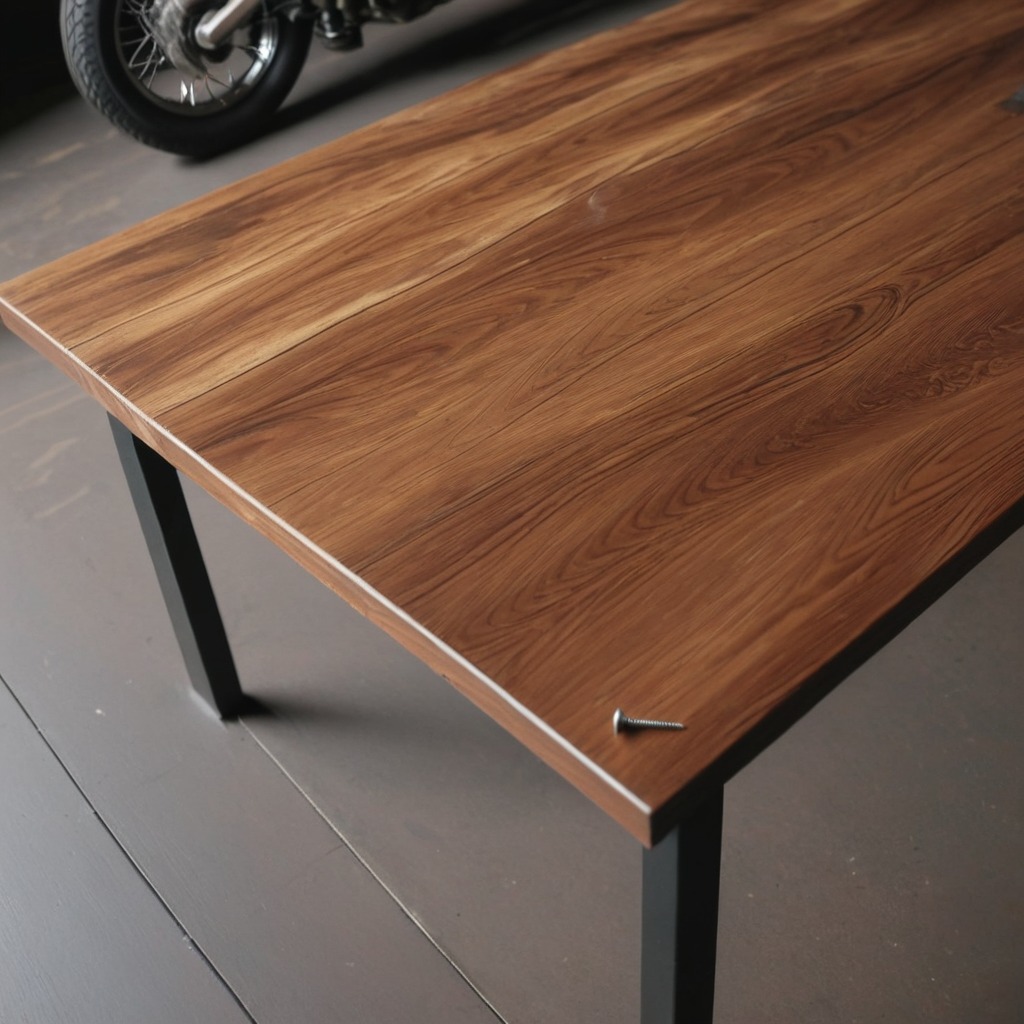
A metal screw is lying on the wooden table.